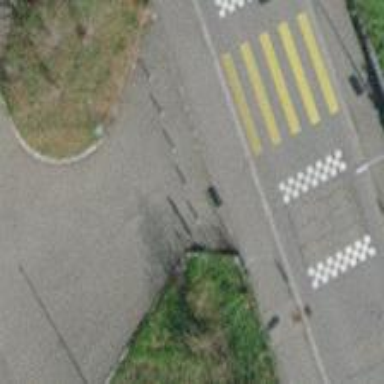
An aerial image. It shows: Bollard.